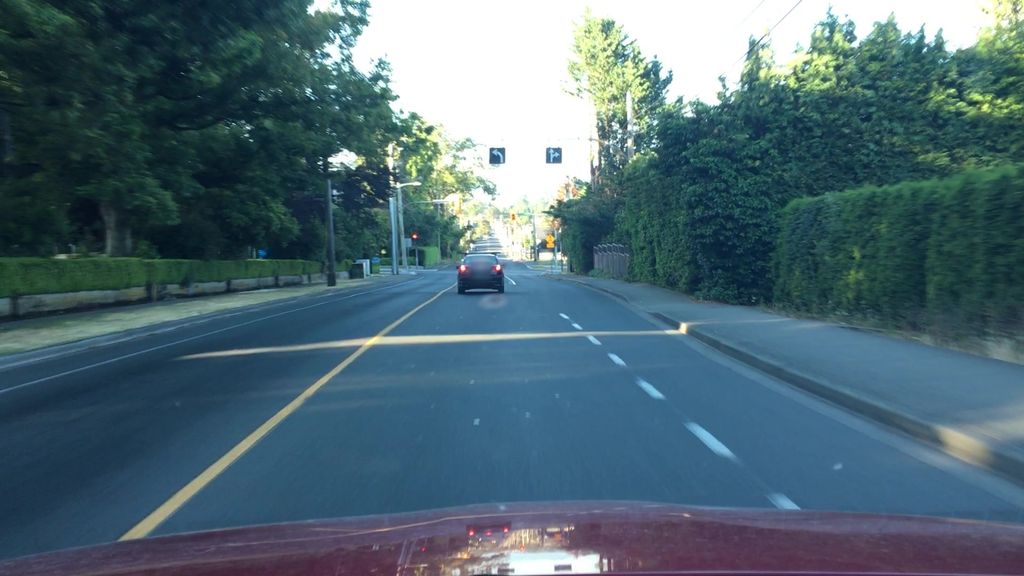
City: victoria